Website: crate-barrel
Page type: delivery-shipping
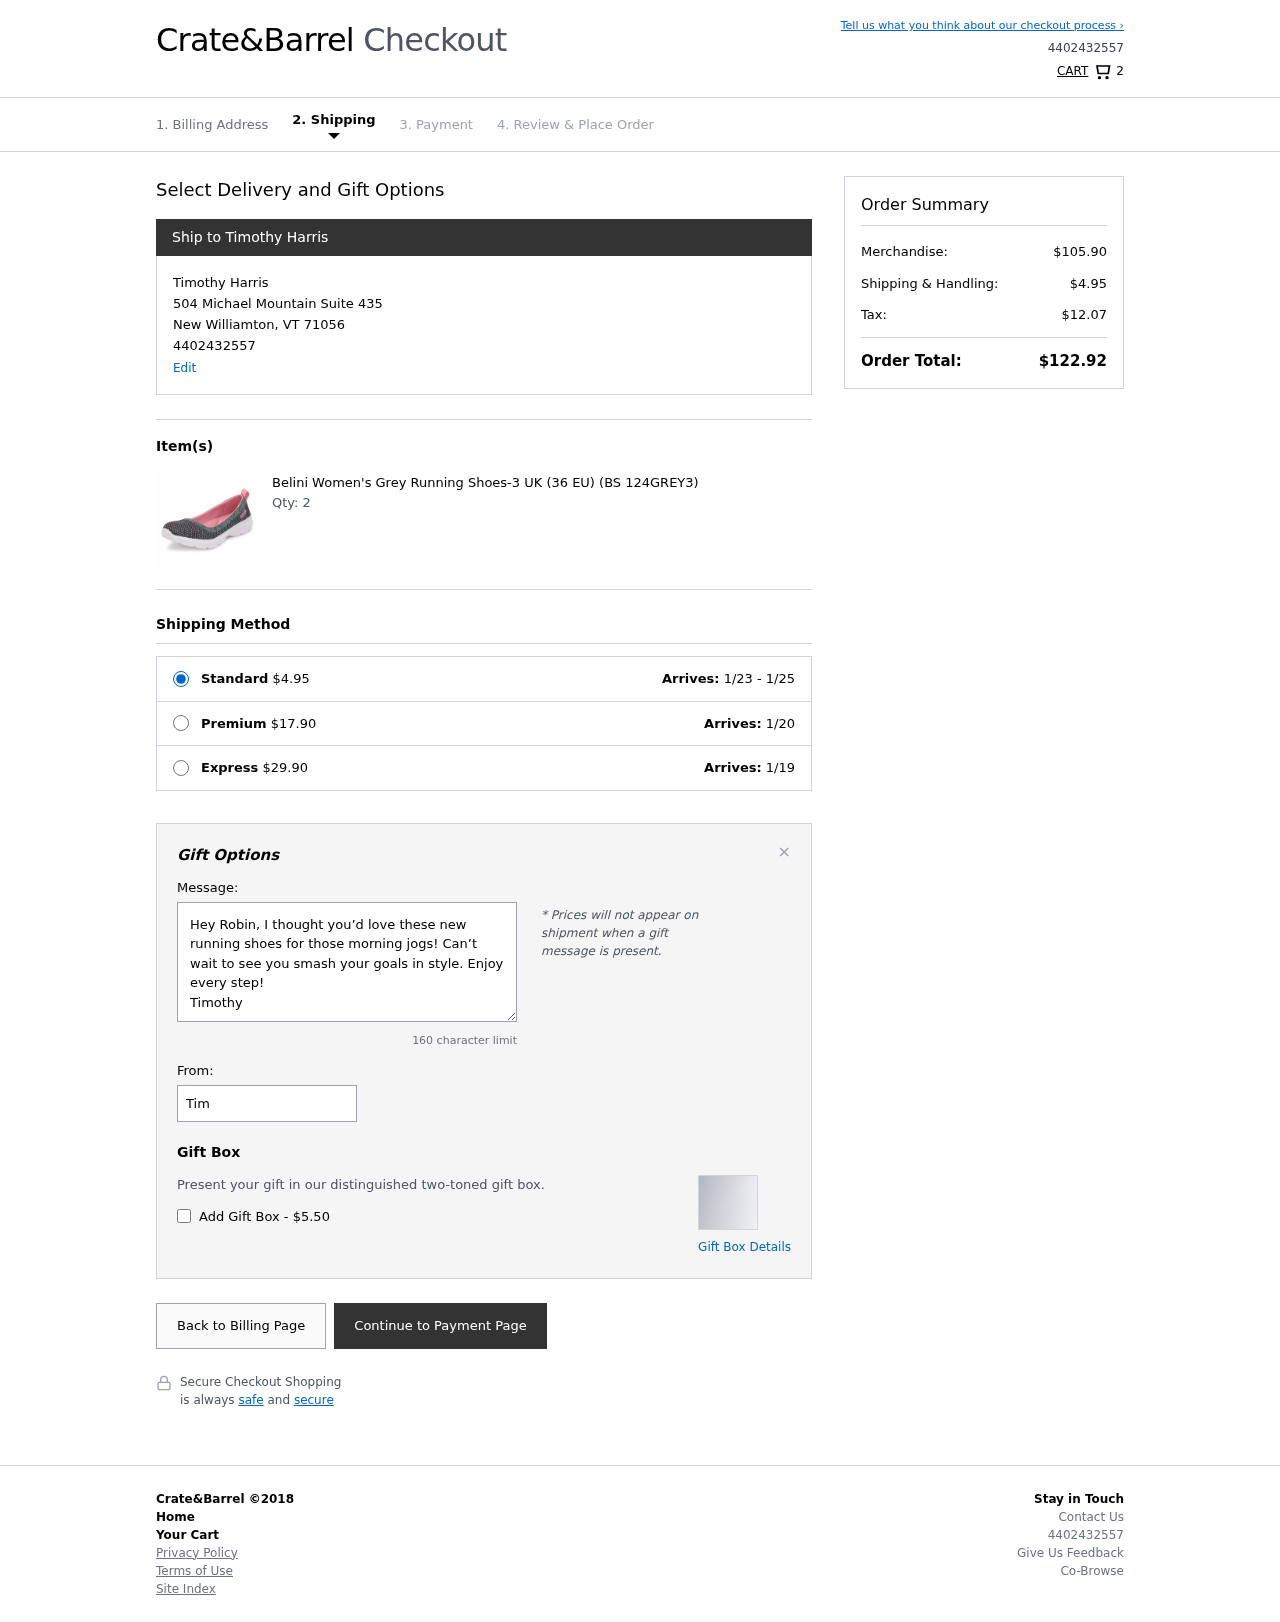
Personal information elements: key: PII_CITY
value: New Williamton
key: PII_FULLNAME
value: Timothy Harris
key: PII_PHONE
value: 4402432557
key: PII_POSTCODE
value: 71056
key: PII_STATE_ABBR
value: VT
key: PII_STREET
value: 504 Michael Mountain Suite 435
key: PII_FIRSTNAME
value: Timothy
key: PII_LASTNAME
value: Harris
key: PII_FULLNAME2
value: Timothy Harris
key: PII_FULLNAME3
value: Timothy Harris
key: PII_FIRSTNAME2
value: Timothy
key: PII_FIRSTNAME3
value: Timothy
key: PII_LASTNAME2
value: Harris
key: PII_LASTNAME3
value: Harris
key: PII_FIRSTNAME_DERIVED
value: Timothy
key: PII_LASTNAME_DERIVED
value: Harris
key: PII_FULLNAME_DERIVED
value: Timothy Harris
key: PII_NAME_FULL_DERIVED
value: Timothy Harris
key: PII_PHONE_LINE
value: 2557
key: PII_PHONE_SUFFIX
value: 2557
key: PII_PHONE2
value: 4402432557
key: PII_PHONE3
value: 4402432557
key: PII_PHONE_NUMERIC
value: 4402432557
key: PII_PHONE_LINE_NUMERIC
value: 2557
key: PII_PHONE_SUFFIX_NUMERIC
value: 2557
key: PII_PHONE2_NUMERIC
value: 4402432557
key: PII_PHONE3_NUMERIC
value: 4402432557
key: PII_PHONE_DIGITS
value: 4402432557
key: PII_PHONE_LAST4
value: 2557
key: PII_GIFT_MESSAGE
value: Hey Robin, I thought you’d love these new running shoes for those morning jogs! Can’t wait to see you smash your goals in style. Enjoy every step!
Timothy
Product elements: key: PRODUCT1_NAME
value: Belini Women's Grey Running Shoes-3 UK (36 EU) (BS 124GREY3)
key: PRODUCT1_QUANTITY
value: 2
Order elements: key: ORDER_NUM_ITEMS
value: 2
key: ORDER_SHIPPING_COST
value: $4.95
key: ORDER_DELIVERY_DATE
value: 1/23 - 1/25
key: PREMIUM_SHIPPING_COST
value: $17.90
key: PREMIUM_DELIVERY_DATE
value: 1/20
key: EXPRESS_SHIPPING_COST
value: $29.90
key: EXPRESS_DELIVERY_DATE
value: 1/19
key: ORDER_SUBTOTAL
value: $105.90
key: ORDER_SHIPPING_COST2
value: $4.95
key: ORDER_TAX
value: $12.07
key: ORDER_TOTAL
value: $122.92